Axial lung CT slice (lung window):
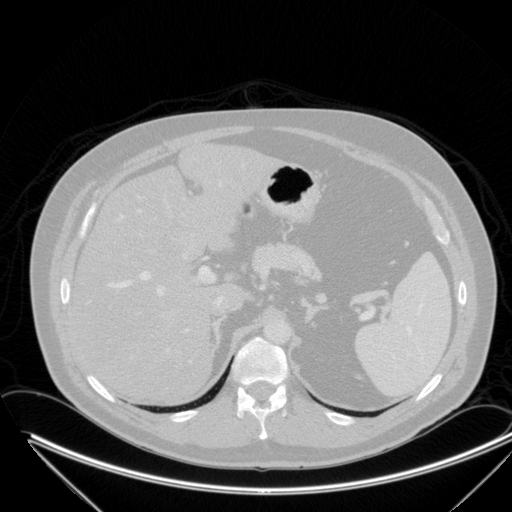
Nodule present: no